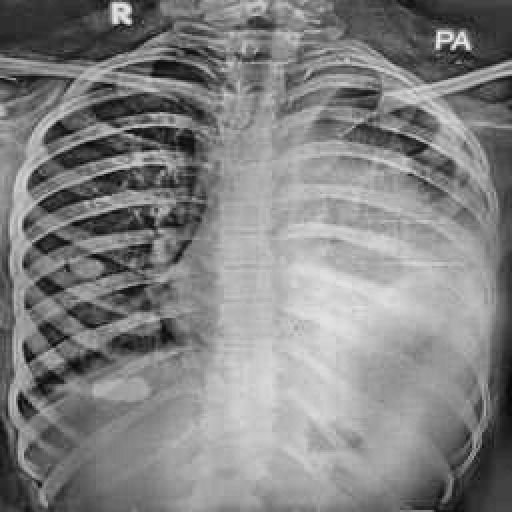
Finding: TUBERCULOSIS